Question: I like to add a feedback arrow to a graph, where the ordinary "flow" remains horizontal, but the feedback should be round, like the manually added blue arrow below.
Here is what I tried so far. I use the package for the language but a suggestion for plain or Graphviz or would of course also be helpful.
'''
library("DiagrammeR")
grViz("digraph feedback {
graph [rankdir = 'LR']
node [shape = box]
Population
node [shape = circle]
Source Sink
node [shape = none]
Source -> Growth -> Population -> Death -> Sink
Population -> Growth [constraint = false]
Death -> Population [constraint = false]
}")
'''

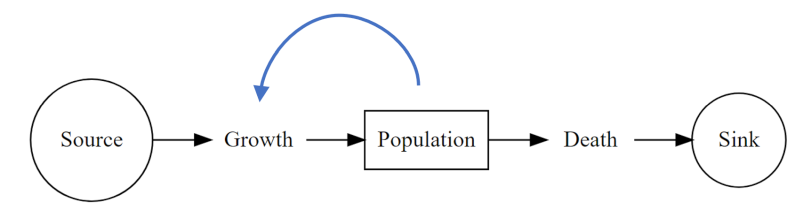
Answer: You can try using the headport and tailport options and indicate "north" for both of these (for Population and Growth).
The headport is the cardinal direction for where the arrowhead meets the node.
The tailport is the cardinal direction for where the tail is emitted from the node.
'''
library("DiagrammeR")
grViz("digraph feedback {
graph [rankdir = 'LR']
node [shape = box]
Population
node [shape = circle]
Source Sink
node [shape = none]
Source -> Growth -> Population -> Death -> Sink
Population -> Growth [tailport = 'n', headport = 'n', constraint = false]
}")
'''
<URL>